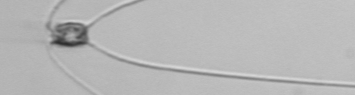
Label: Chaetoceros_peruvianis